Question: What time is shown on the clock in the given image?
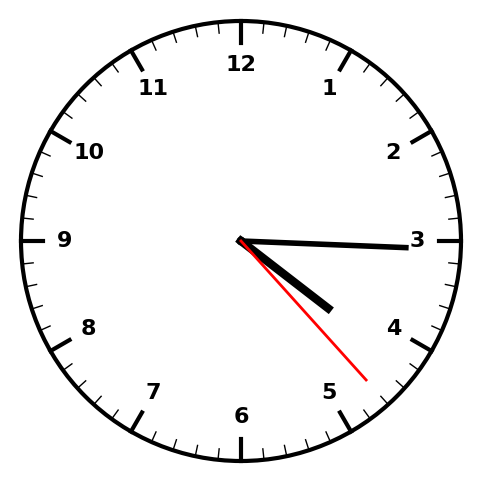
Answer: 04:15:23